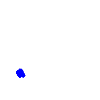
Particle: electron